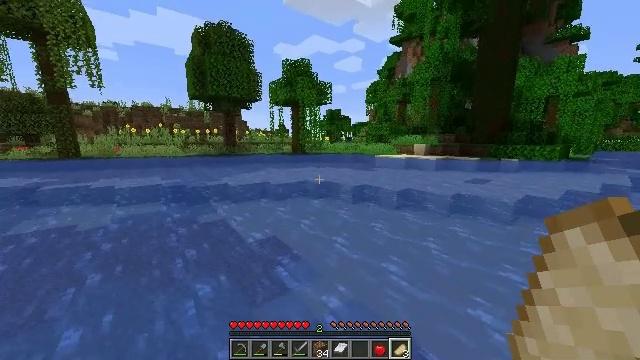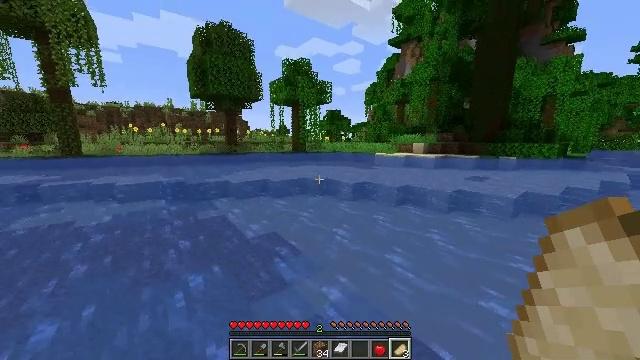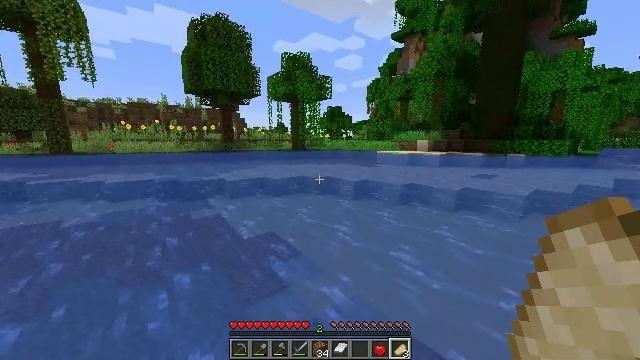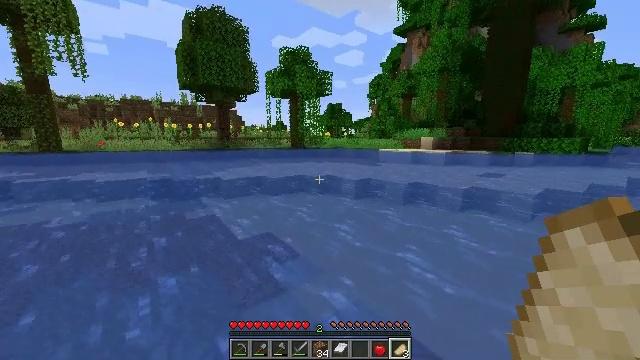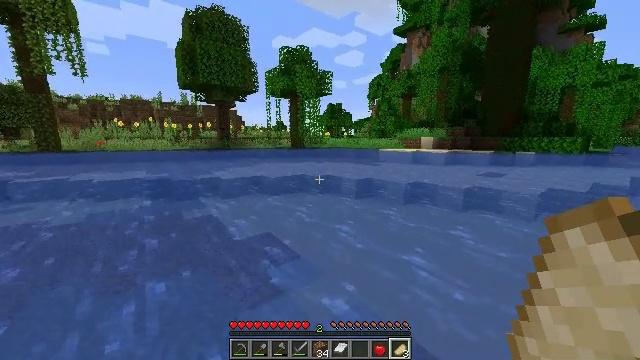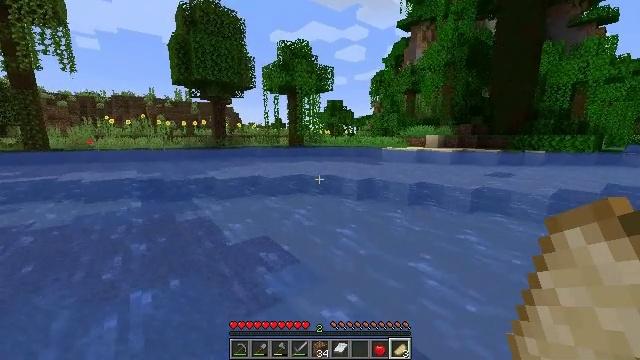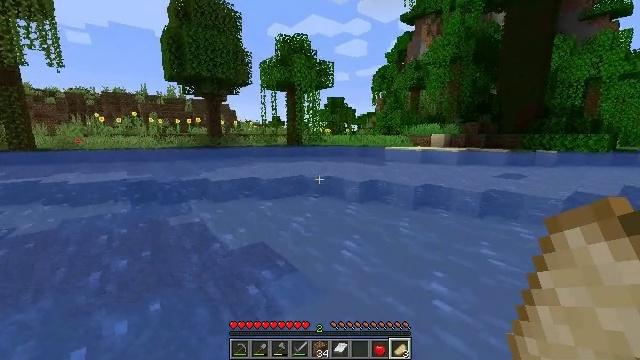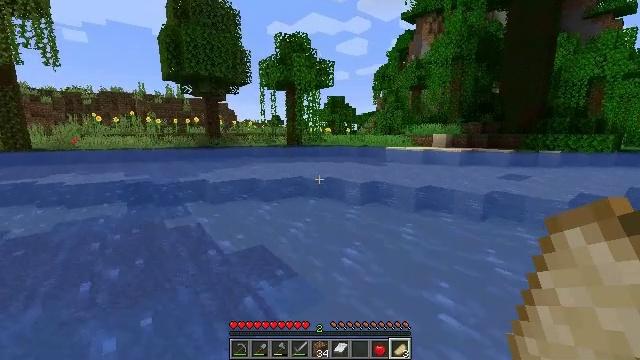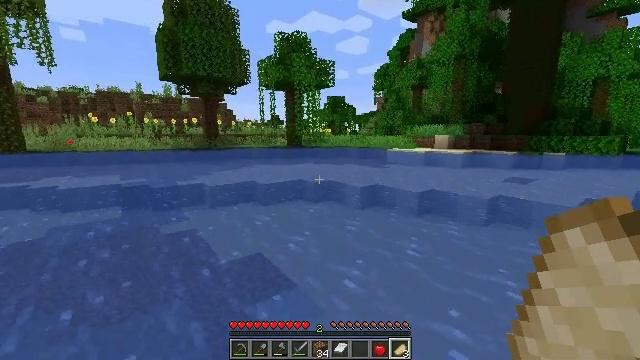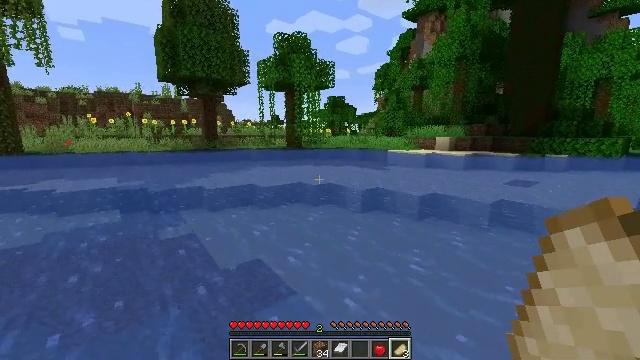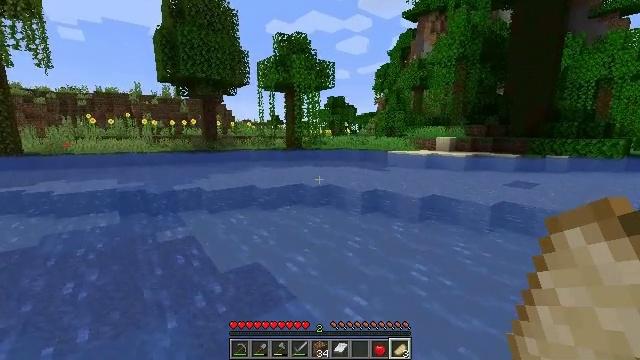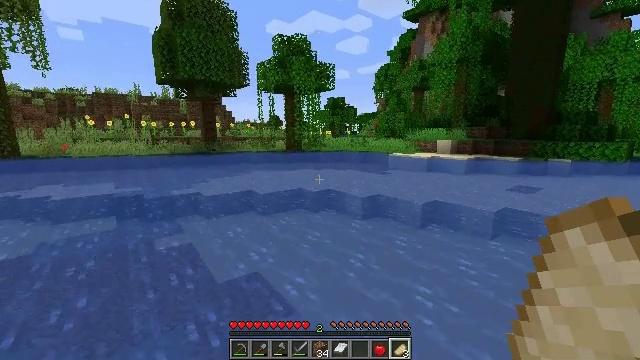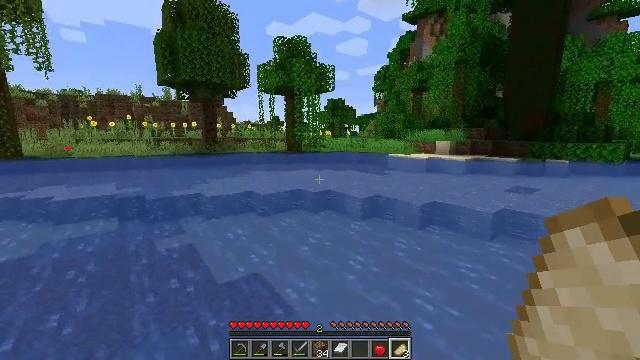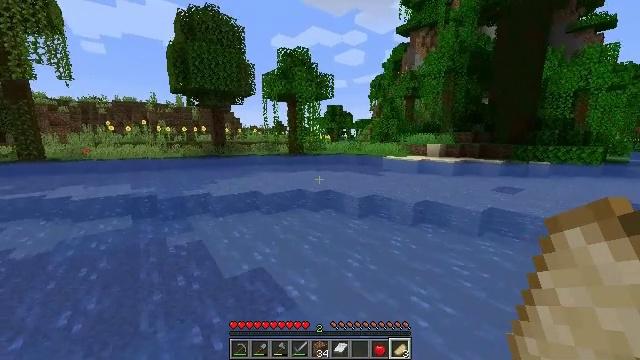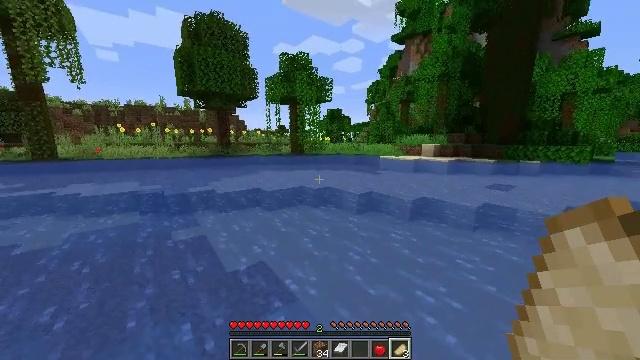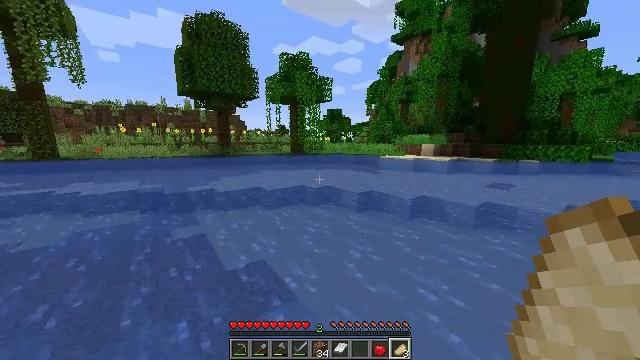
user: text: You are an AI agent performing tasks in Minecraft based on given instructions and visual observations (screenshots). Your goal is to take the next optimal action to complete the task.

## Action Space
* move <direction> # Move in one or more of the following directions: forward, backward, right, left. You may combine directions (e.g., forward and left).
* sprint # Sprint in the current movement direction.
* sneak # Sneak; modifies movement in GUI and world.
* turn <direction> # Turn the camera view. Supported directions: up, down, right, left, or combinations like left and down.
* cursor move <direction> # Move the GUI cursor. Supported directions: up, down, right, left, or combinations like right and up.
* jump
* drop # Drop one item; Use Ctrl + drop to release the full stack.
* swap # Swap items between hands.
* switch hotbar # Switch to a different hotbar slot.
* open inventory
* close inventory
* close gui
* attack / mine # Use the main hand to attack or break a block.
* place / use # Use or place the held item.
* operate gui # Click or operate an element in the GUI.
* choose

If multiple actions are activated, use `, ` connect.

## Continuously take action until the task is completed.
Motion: motion action
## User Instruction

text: Break the clay block to collect it.
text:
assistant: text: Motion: move forward, sprint, jump
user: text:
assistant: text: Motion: move forward, sprint, jump
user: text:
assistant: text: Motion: move forward, sprint, jump
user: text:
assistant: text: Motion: move forward, sprint, jump
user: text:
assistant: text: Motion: move forward, sprint, jump
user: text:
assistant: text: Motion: move forward, sprint, jump
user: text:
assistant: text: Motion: move forward, sprint, jump
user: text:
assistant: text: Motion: move forward, sprint, jump
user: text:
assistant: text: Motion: move forward, sprint, jump
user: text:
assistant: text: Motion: move forward, sprint, jump
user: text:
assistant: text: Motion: move forward, sprint, jump
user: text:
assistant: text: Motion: move forward, sprint, jump
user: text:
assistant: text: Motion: move forward, sprint, jump
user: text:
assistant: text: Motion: move forward, sprint, jump
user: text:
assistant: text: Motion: move forward, sprint, jump
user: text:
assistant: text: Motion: move forward, sprint, jump
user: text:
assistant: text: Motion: move forward, sprint, jump
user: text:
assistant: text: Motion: move forward, sprint, jump
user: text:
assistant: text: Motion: move forward, sprint, jump
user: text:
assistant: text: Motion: move forward, sprint, jump
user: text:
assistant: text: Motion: move forward, sprint, jump
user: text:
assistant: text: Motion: move forward, sprint, jump
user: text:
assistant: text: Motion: move forward, sprint, jump
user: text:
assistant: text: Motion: move forward, sprint, jump
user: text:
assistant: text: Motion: move forward, sprint, jump
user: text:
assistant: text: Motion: move forward, sprint, jump
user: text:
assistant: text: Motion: move forward, sprint, jump
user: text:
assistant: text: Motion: move forward, sprint, jump
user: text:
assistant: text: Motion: move forward, sprint, jump
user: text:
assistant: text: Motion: move forward, sprint, jump